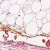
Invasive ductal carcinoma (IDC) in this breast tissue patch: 0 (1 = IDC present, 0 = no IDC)